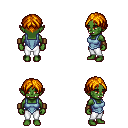
a pixel art fantasy rpg character, female body template, orc, green skin, blue vest, white pants, dark blonde parted hairstyle, leather bracers, four views (front, back, left, right), 2x2 character sprite sheet, small pixel art, hard edges, no anti-aliasing